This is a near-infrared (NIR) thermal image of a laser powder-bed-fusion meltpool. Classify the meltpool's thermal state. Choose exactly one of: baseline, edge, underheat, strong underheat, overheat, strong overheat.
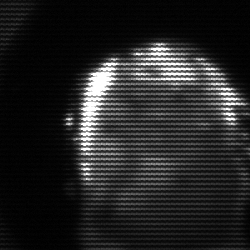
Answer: baseline